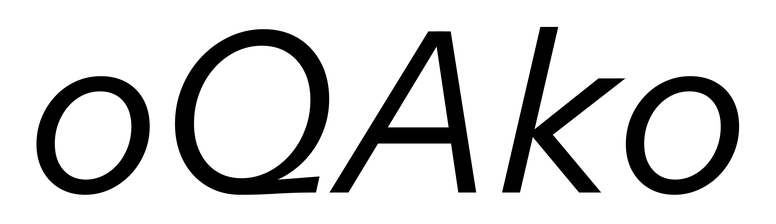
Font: InstrumentSans-Italic_Italic